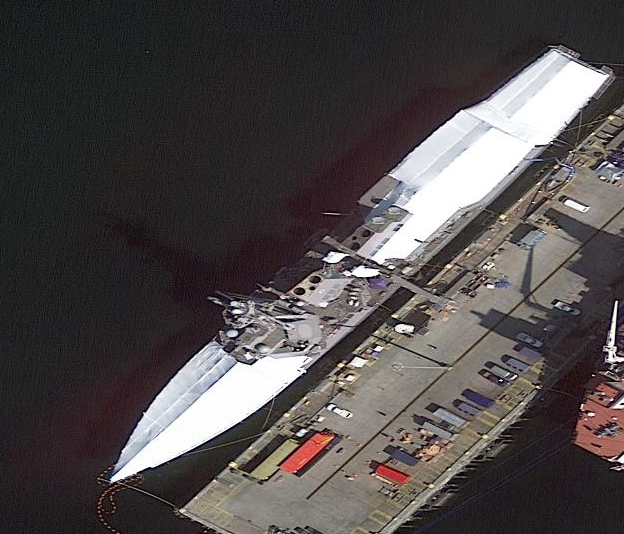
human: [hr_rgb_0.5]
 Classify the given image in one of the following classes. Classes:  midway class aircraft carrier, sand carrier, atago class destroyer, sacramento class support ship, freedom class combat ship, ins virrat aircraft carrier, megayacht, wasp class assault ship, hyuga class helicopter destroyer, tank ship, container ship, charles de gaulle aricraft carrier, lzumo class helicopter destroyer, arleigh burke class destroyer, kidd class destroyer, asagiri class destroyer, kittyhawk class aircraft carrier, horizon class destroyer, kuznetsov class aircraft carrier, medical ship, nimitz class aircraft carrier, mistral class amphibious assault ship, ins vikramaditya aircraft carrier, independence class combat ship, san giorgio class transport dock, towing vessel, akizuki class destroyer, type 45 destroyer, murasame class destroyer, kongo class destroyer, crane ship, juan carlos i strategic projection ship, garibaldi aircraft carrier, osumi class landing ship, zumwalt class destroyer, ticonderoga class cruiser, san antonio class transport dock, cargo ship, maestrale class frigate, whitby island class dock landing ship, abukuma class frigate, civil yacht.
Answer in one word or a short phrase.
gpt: Arleigh Burke class destroyer